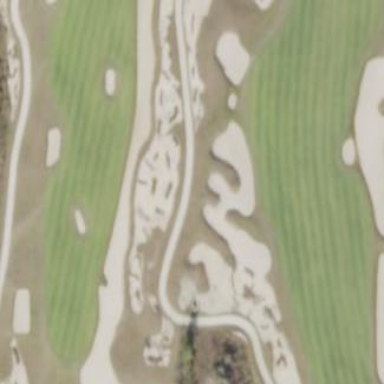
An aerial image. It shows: Bunker on golf course.